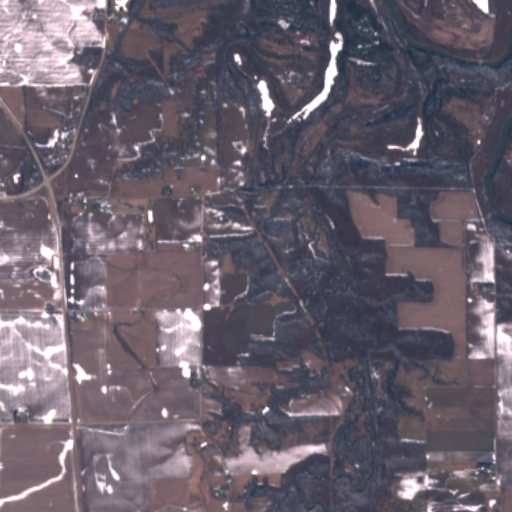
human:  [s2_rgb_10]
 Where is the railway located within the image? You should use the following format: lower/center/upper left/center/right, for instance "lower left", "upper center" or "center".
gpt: The railway is located in the upper left of the image.
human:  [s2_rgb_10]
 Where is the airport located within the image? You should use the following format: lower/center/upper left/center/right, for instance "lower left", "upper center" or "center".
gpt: There is no airport in the image.